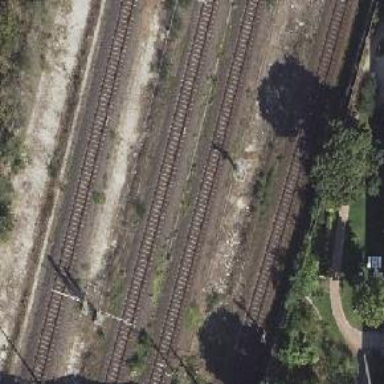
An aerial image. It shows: Railway signal.